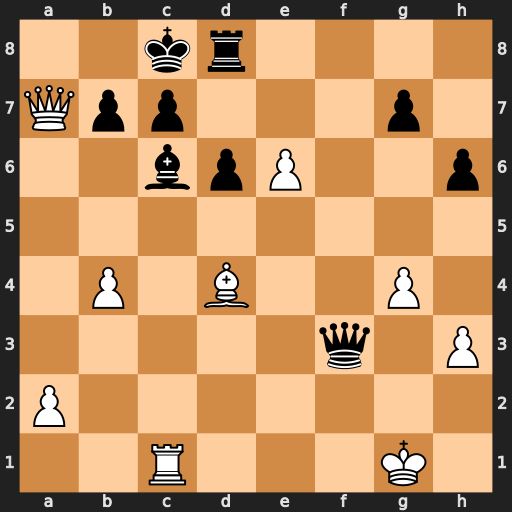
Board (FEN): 2kr4/Qpp3p1/2bpP2p/8/1P1B2P1/5q1P/P7/2R3K1
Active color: w
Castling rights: -
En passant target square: -
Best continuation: Qa8#